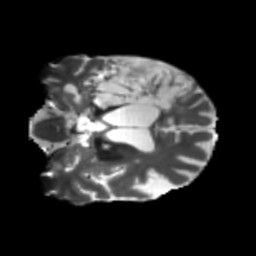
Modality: T2w
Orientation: coronal
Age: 64
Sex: male
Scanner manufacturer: siemens
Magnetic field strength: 3 T
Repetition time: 5.47 s
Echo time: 0.0854 s